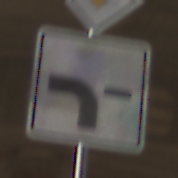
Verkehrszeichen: VerlaufVorfahrtsstrasse6
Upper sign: Vorfahrtsstrasse
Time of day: SunriseSunset
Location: Roofed (Suburban)
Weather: Clear
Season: NotSpecified
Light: Natural